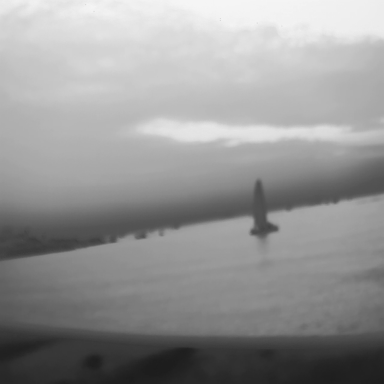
There is a sailboat in the infrared image.